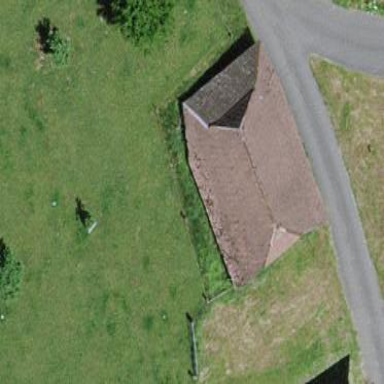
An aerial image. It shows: Rural barn.